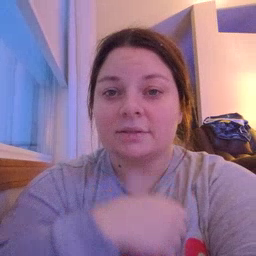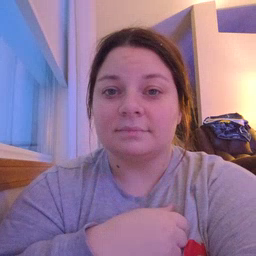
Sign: carrot